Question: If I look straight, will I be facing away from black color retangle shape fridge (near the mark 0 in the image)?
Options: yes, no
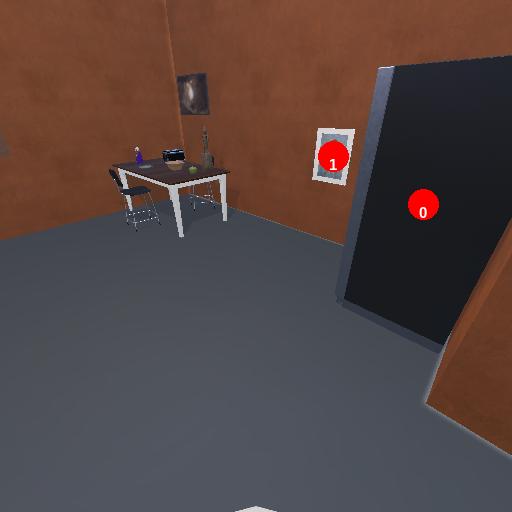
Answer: yes